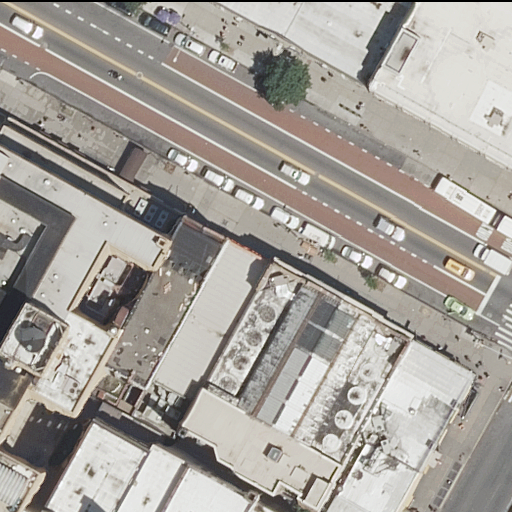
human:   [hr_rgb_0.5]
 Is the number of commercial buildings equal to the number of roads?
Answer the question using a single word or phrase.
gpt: no

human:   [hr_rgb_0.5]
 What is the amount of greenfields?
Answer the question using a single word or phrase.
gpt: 0

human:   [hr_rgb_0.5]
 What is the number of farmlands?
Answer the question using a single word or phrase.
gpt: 0

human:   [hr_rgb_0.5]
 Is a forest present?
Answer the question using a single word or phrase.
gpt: no

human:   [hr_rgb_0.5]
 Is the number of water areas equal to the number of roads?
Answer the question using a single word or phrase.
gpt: no

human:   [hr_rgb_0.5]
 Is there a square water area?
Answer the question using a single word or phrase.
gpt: no

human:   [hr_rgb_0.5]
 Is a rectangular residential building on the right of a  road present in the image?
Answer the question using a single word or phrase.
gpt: yes

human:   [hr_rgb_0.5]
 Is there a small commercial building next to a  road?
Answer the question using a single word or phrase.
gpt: no

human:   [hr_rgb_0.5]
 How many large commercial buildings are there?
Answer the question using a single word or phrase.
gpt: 0

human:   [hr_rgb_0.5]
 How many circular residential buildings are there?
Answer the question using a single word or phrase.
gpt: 0

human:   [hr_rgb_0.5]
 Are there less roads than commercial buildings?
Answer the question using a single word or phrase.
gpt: no

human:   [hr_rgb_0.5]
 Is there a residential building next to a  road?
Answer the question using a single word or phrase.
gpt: yes

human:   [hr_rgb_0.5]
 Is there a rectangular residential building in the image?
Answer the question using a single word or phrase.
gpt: yes

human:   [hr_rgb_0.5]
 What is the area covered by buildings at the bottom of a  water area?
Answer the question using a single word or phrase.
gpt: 0m2

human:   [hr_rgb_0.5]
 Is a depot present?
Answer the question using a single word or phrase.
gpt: no

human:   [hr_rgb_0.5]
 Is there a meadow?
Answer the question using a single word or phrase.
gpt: no

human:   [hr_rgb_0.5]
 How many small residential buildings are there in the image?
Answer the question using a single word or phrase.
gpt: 1

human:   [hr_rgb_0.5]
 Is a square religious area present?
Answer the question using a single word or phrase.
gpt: no

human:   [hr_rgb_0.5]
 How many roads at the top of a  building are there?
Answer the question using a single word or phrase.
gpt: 2

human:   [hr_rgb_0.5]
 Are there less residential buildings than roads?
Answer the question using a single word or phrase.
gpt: no

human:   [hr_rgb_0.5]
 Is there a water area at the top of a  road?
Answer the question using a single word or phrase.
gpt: no

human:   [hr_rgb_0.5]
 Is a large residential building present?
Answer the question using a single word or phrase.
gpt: yes

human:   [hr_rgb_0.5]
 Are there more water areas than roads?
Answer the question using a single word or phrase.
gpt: no

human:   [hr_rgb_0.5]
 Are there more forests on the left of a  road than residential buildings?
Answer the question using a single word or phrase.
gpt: no

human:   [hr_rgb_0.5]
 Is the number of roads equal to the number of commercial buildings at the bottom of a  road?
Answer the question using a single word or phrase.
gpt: no

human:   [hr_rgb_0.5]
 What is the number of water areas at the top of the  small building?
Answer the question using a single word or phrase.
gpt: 0

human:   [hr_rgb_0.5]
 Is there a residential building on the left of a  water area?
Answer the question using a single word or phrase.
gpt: no

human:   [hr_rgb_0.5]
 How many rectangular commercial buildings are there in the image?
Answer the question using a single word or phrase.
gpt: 0

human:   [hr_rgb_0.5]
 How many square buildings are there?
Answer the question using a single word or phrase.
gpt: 0

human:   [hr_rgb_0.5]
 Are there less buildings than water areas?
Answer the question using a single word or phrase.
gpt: no

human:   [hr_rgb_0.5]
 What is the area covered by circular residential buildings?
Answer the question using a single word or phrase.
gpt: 0m2

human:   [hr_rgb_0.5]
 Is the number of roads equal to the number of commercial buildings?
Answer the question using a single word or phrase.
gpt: no

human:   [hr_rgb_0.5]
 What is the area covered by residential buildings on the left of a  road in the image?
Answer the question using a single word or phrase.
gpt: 4942m2

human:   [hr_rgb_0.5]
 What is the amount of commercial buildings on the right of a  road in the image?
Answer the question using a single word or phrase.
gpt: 0

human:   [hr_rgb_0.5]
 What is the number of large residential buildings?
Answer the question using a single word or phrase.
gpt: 4

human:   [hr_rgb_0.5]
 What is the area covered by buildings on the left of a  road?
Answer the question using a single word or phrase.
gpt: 4942m2